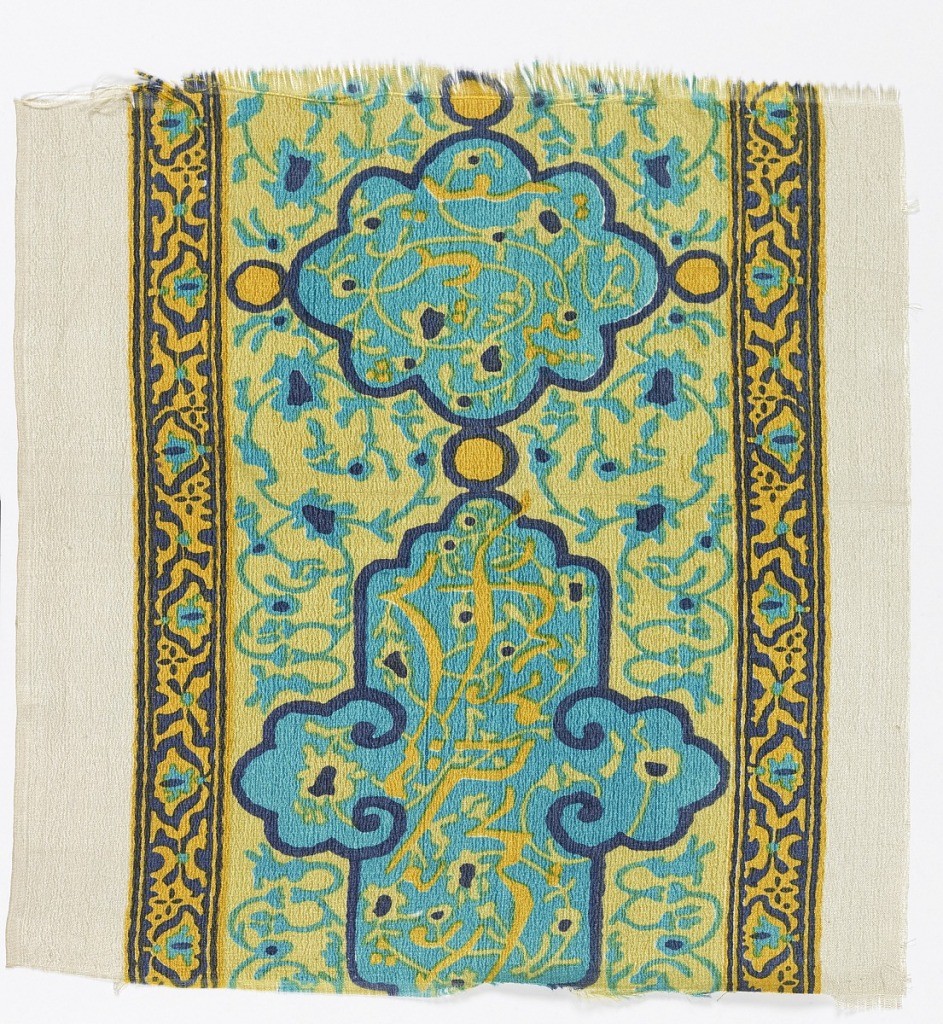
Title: Fragment
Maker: Duplan Silk Corporation, Hazleton, Pennsylvania, USA
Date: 1914–1918
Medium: silk Technique: printed by engraved roller on plain weave
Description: Dress-weight silk fabric with a border design of floral and calligraphic motifs, in the style of Hispano-Arabic tile. Printed in dark blue, turquoise, and two yellows on an off-white ground.